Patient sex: M
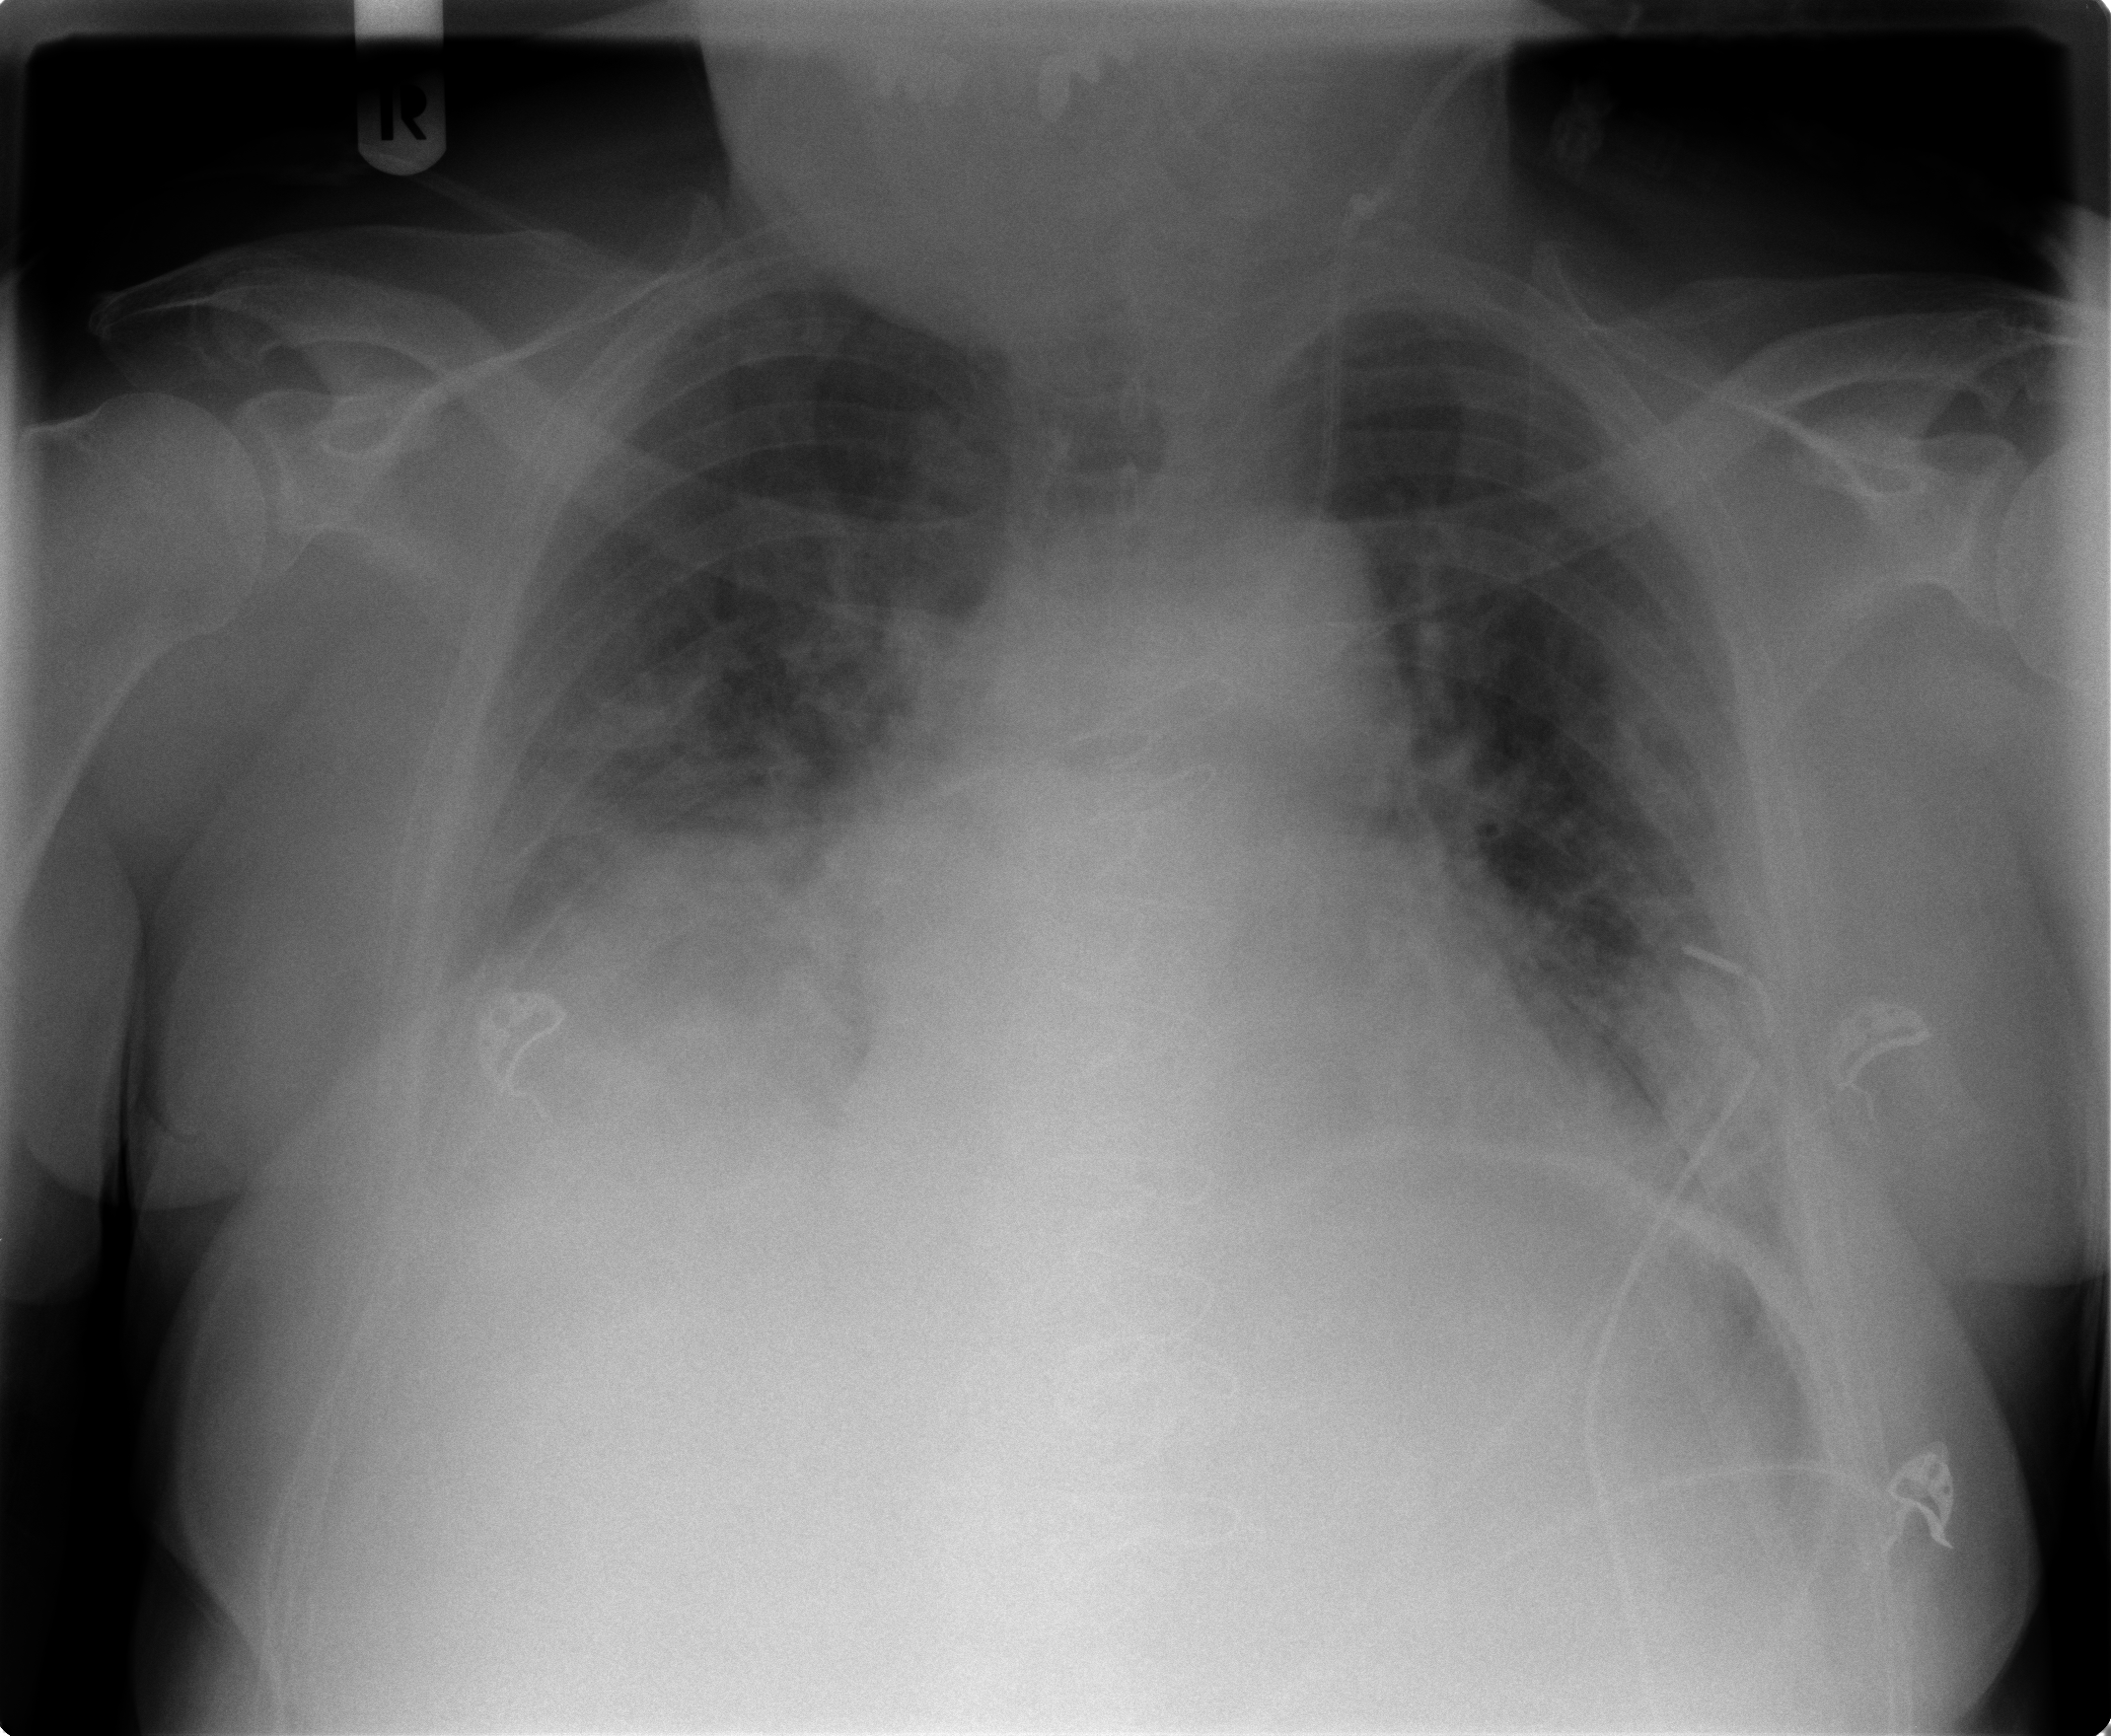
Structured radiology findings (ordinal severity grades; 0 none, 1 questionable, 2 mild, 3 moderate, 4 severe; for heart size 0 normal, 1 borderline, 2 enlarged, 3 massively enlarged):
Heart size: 2
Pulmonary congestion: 2
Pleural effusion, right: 2
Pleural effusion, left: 1
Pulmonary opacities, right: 2
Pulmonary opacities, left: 2
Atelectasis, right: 3
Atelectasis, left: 3